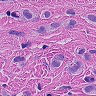
Metastatic tissue present: yes